Question: I just started a selenium project, but things didn't got right, so after searching a bit I found this solution. It works but i can't understand what these red statements want me to do, or how to get rid of them.
'''
import org.openqa.selenium.WebDriver;
import org.openqa.selenium.firefox.FirefoxBinary;
import org.openqa.selenium.firefox.FirefoxDriver;
import org.openqa.selenium.firefox.FirefoxOptions;
import org.openqa.selenium.remote.DesiredCapabilities;
import java.io.*;
public class SelTest1
{
public static void main(String [] args)
{
System.setProperty("webdriver.gecko.driver","X:\Gecko\geckodriver-v0.24.0-win64\geckodriver.exe");
File pathBinary = new File("X:\FireFoxx\firefox.exe");
FirefoxBinary firefoxBinary = new FirefoxBinary(pathBinary);
DesiredCapabilities desired = DesiredCapabilities.firefox();
FirefoxOptions options = new FirefoxOptions();
desired.setCapability(FirefoxOptions.FIREFOX_OPTIONS, options.setBinary(firefoxBinary));
WebDriver obj = new FirefoxDriver(options);
obj.get("http://www.google.com/");
}
}
'''

I got the result i wanted, but I don't understand the warning{ red statements}
I am putting those red lines { warnings here too for ease }
'''
Jul 12, 2019 7:07:28 PM org.openqa.selenium.remote.DesiredCapabilities firefox
INFO: Using 'new FirefoxOptions()' is preferred to 'DesiredCapabilities.firefox()'
1562938650997 mozrunner::runner INFO Running command: "X:\FireFoxx\firefox.exe" "-marionette" "-foreground" "-no-remote" "-profile" "C:\Users\adars\AppData\Local\Temp\rust_mozprofile.uTUmeENutxin"
1562938652637 addons.webextension.screenshots@mozilla.org WARN Loading extension 'screenshots@mozilla.org': Reading manifest: Invalid extension permission: mozillaAddons
1562938652638 addons.webextension.screenshots@mozilla.org WARN Loading extension 'screenshots@mozilla.org': Reading manifest: Invalid extension permission: resource://pdf.js/
1562938652638 addons.webextension.screenshots@mozilla.org WARN Loading extension 'screenshots@mozilla.org': Reading manifest: Invalid extension permission: about:reader*
1562938655909 Marionette INFO Listening on port 50040
1562938655964 Marionette WARN TLS certificate errors will be ignored for this session
Jul 12, 2019 7:07:36 PM org.openqa.selenium.remote.ProtocolHandshake createSession
INFO: Detected dialect: W3C
'''
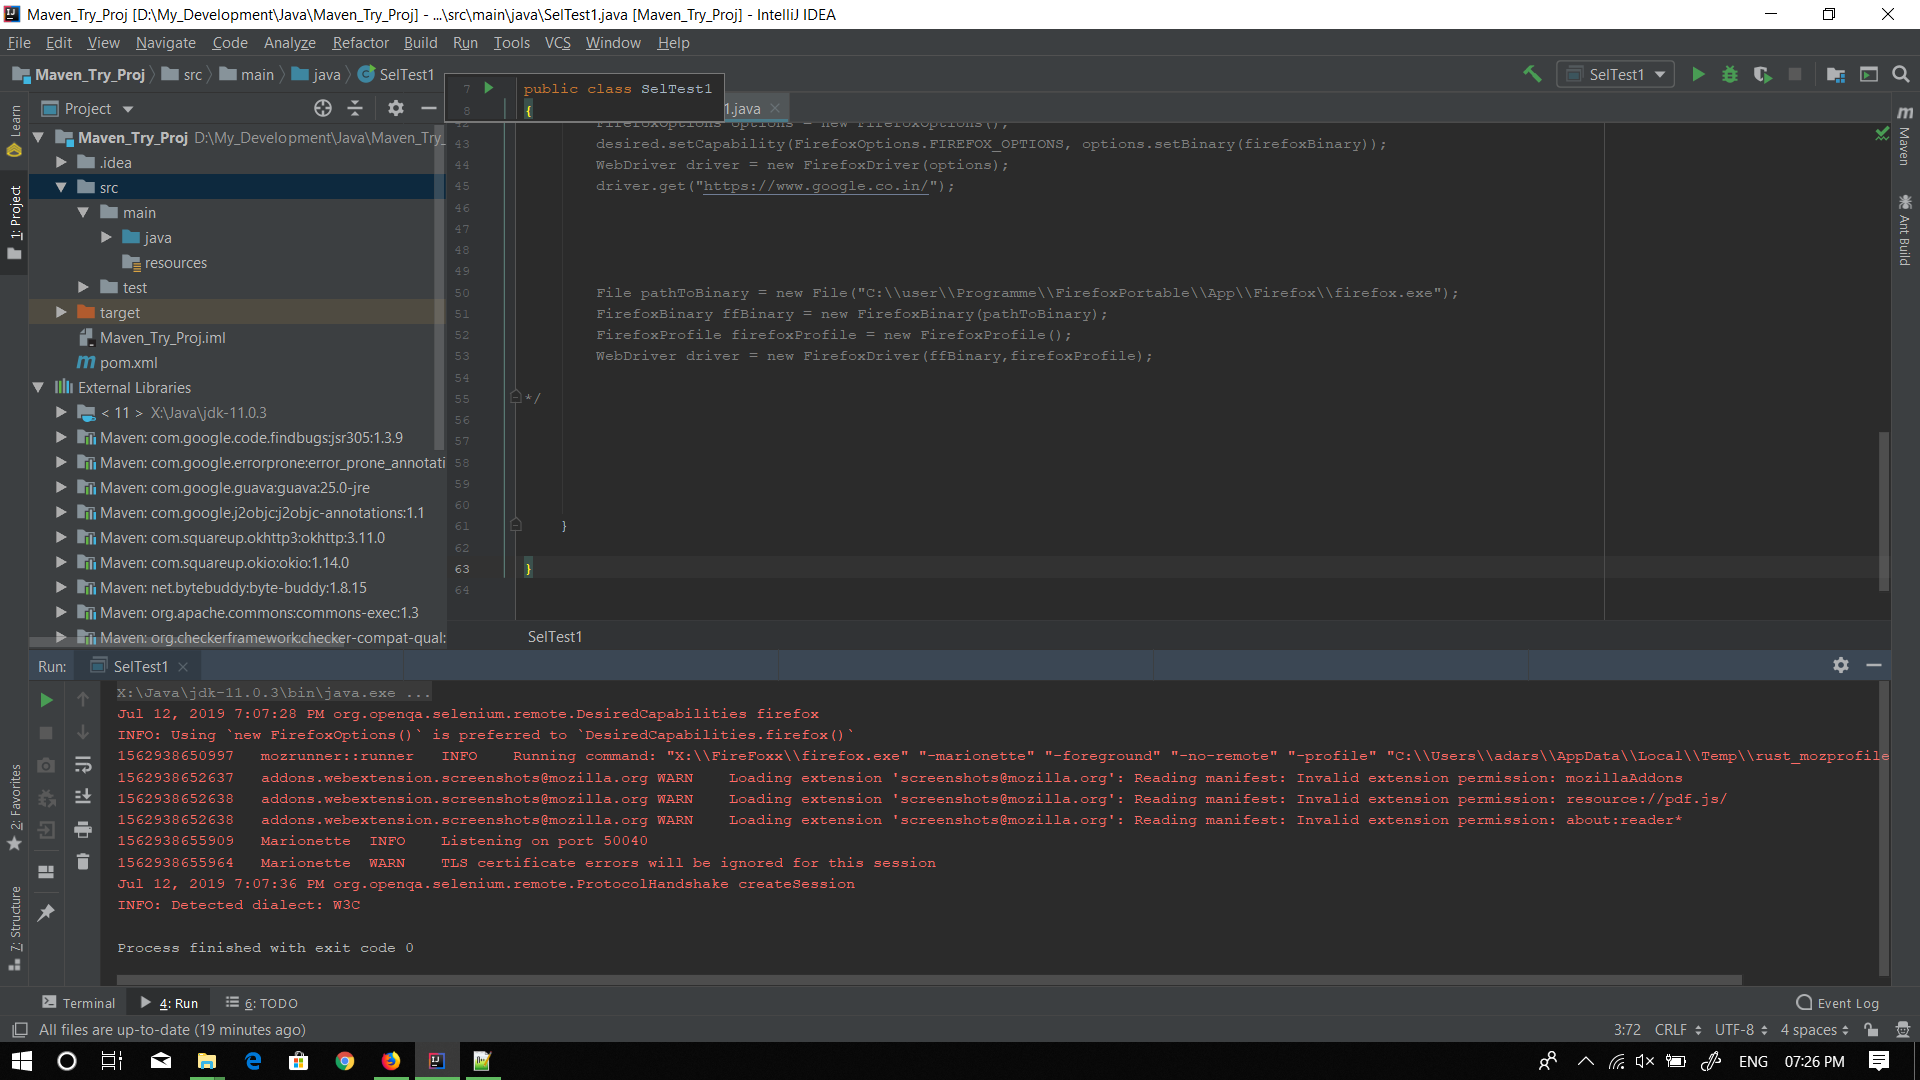
Answer: This log message:
'''
INFO: Using 'new FirefoxOptions()' is preferred to 'DesiredCapabilities.firefox()'
'''
is the result of the changes incorporated in:
- '''
Added ability to use FirefoxOptions when starting firefox.
'''
- '''
* Start making *Option classes instances of Capabilities. This allows
the user to do:
'WebDriver driver = new RemoteWebDriver(new InternetExplorerOptions());'
'''
---
If your usecase is to explicitly mention the absolute location of the 'FirefoxBinary' you can use the following solution:
- Using 'FirefoxOptions':'''
import org.openqa.selenium.WebDriver;
import org.openqa.selenium.firefox.FirefoxDriver;
import org.openqa.selenium.firefox.FirefoxOptions;
public class A_Firefox_binary
{
public static void main(String[] args)
{
System.setProperty("webdriver.gecko.driver", "C:/Utility/BrowserDrivers/geckodriver.exe");
FirefoxOptions options = new FirefoxOptions();
options.setBinary("C:\Program Files\Mozilla Firefox\firefox.exe");
WebDriver driver = new FirefoxDriver(options);
driver.get("https://stackoverflow.com");
System.out.println("Page Title is : "+driver.getTitle());
driver.quit();
}
}
'''
- Console Output:'''
Page Title is : Stack Overflow - Where Developers Learn, Share, & Build Careers
'''